Question: I use TeeChart JAVA for Android to create a contour.
'''
Series series = Series.createNewSeries(mChart.getChart(), Contour.class, null);
mContour = (Contour) series;
mContour.setAutomaticLevels(true);
mContour.setNumLevels(15);
'''
The color transition from blue to white is set by default to draw contour lines. I need to change it from red to green. So the largest value will be red and the smallest one will be green.
This is what happens by default:

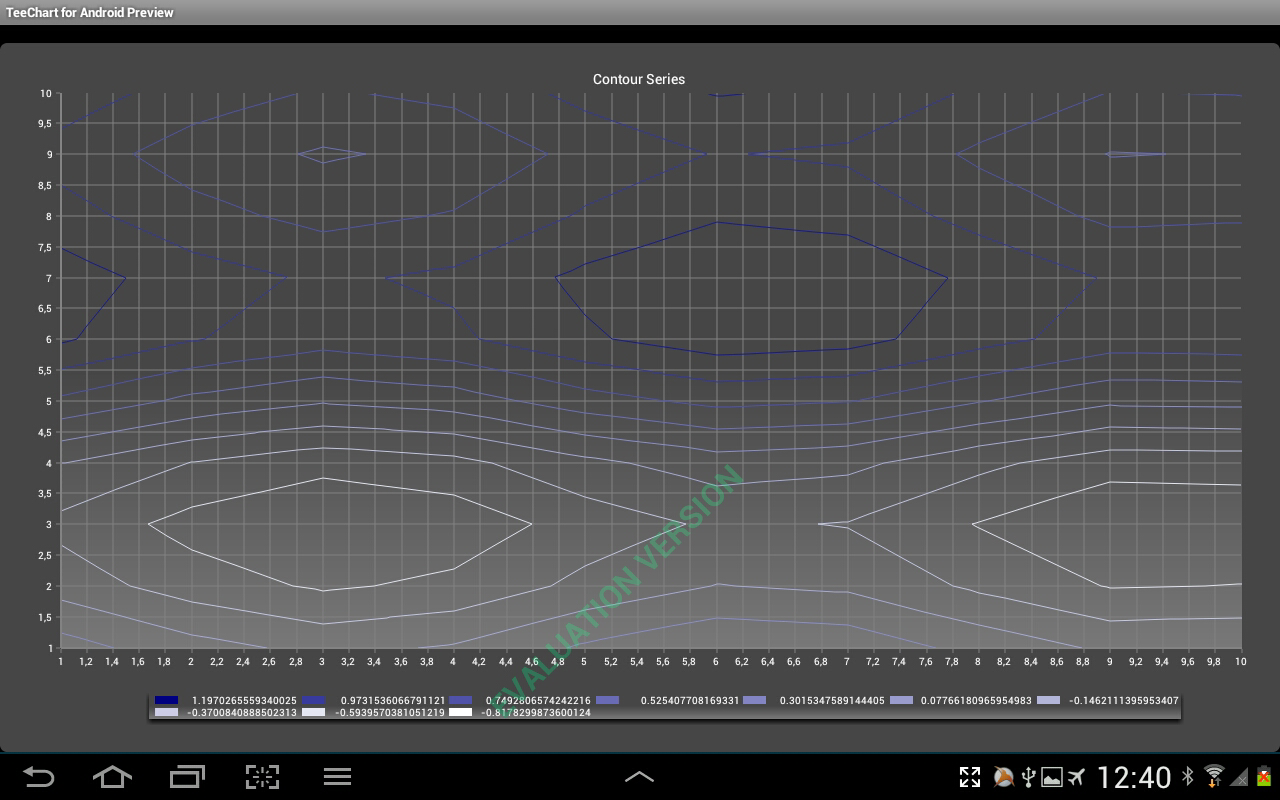
Answer: You should change ColorRange settings, for example:
'''
tChart1.getAspect().setView3D(false);
Contour series1 = new Contour(this.tChart1.getChart());
series1.fillSampleValues();
series1.setUseColorRange(true);
series1.setUsePalette(false);
series1.setStartColor(Color.GREEN);
series1.setEndColor(Color.RED);
series1.setMidColor(Color.TRANSPARENT);
'''